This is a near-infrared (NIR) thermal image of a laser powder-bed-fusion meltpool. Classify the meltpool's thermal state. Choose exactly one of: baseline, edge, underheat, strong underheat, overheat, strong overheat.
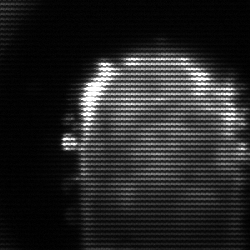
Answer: baseline